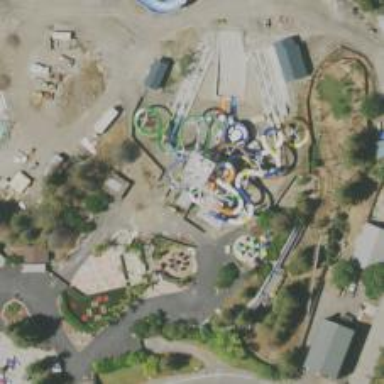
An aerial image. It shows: Water slide attraction.